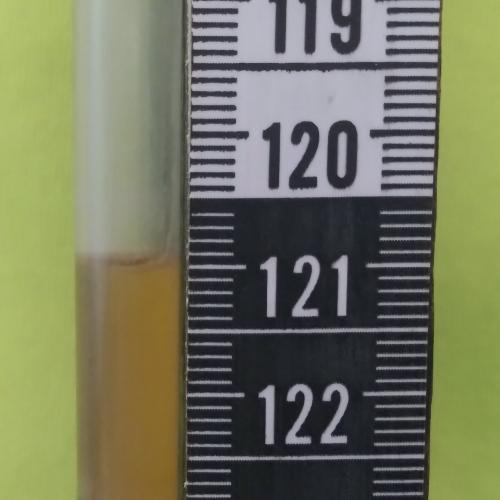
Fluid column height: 120.9 cm